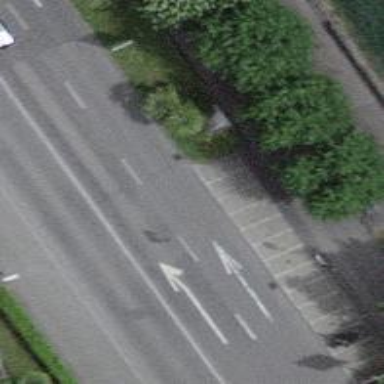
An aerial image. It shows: Facility offering parking for both motorcycles and bicycles.